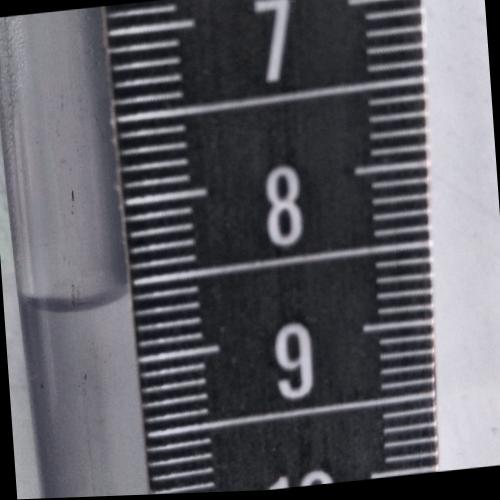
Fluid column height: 8.6 cm